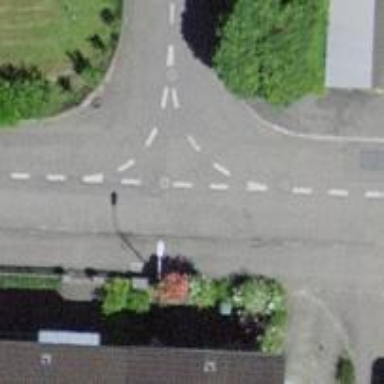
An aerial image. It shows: Residential road.